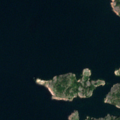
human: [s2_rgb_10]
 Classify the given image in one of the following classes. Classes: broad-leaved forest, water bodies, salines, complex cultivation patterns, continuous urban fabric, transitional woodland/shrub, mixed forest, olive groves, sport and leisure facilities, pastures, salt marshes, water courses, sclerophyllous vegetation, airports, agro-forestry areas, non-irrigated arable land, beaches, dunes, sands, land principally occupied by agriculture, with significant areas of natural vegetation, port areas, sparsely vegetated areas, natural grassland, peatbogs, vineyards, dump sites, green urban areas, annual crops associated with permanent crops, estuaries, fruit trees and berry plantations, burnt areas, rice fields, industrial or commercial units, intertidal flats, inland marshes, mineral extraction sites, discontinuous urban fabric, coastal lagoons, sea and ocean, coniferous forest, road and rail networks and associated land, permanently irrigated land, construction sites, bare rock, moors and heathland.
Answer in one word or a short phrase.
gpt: mixed forest, sea and ocean